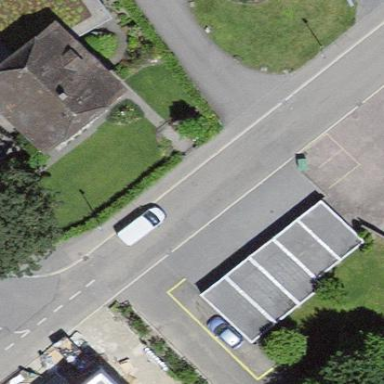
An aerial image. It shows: Garage building.